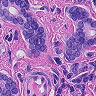
Metastatic tissue present: yes